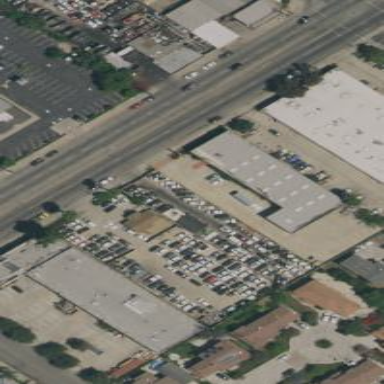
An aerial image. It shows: Warehouse.